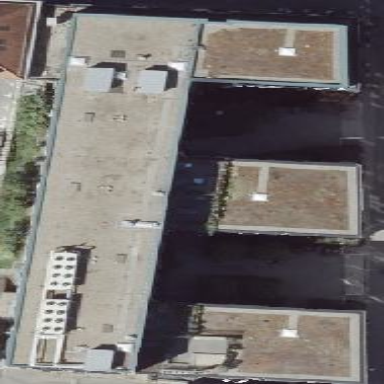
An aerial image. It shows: Commercial office building with grey exterior.